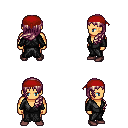
a pixel art fantasy rpg character, male body template, human, tanned skin, gray robe, metal pants, white blonde left-swept hairstyle, red bandana, maroon shoes, four views (front, back, left, right), 2x2 character sprite sheet, small pixel art, hard edges, no anti-aliasing